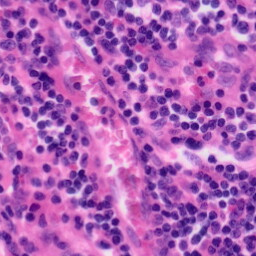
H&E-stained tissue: Tonsil